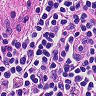
Metastatic tissue present: no